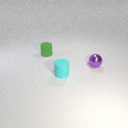
small purple metal sphere to the right of small green rubber cylinder